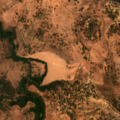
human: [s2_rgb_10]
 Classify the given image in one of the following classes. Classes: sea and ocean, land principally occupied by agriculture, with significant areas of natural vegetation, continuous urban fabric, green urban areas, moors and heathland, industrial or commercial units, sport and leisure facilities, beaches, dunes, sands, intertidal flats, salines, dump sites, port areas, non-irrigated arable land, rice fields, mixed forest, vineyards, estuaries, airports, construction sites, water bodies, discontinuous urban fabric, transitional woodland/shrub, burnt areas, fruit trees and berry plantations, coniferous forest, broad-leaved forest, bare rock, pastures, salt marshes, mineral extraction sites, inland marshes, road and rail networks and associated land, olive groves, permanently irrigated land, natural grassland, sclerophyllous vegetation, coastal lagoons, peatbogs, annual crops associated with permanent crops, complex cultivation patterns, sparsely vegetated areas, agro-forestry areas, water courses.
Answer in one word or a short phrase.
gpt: non-irrigated arable land, agro-forestry areas, broad-leaved forest, transitional woodland/shrub